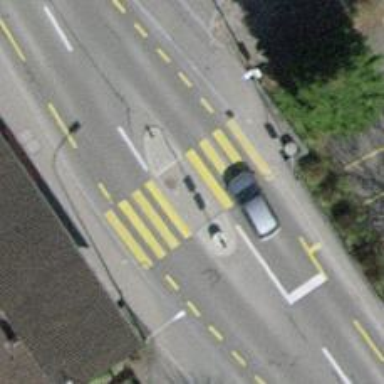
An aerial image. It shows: Uncontrolled road crossing with pedestrian island.